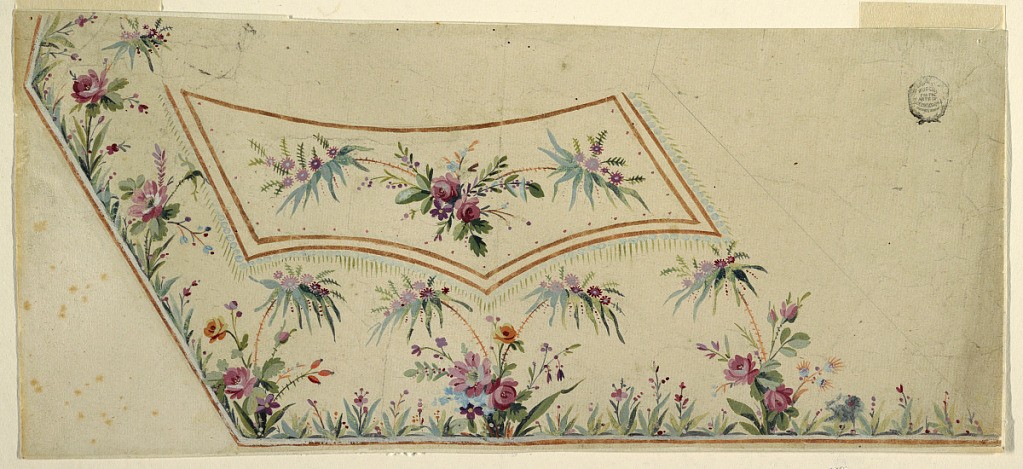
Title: Design For the Embroidery of a Man's Waistcoat of the "Fabrique de St. Ruf"
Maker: Fabrique de Saint Ruf, Lyon, France
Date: ca. 1785
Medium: Graphic, brush and white gouache on paper
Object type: Drawing
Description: The left bottom corner is shown. Roses combined with fantastical flowers, and small plants, grow from the border lines. A bunch of flowers at the pocket.